Question: Can anyone guide me how to code the arrow line in different direction.
wa and wl is positive the rectangle will be on top of the x-axis. Below example shown if wl is negative and wa is positive. The code below shown how i code the rectangle shape. x1 is the varaible to state where to start at x axis. e1 is the length of the shape, wa1 and wl1 is the height. wsign to determine the height wa1 or wl1 should display at negative side or positive side.
'''
if (Math.abs(wl1) > Math.abs(wa1)) {
y_scale = (load_y0 - 40) / (double) Math.abs(wl1);
} else {
y_scale = (load_y0 - 40) / (double) Math.abs(wa1);
}
g.drawLine((int) ((double) x0 + x1 * x_scale), (int) (load_y),
(int) ((double) x0 + x1 * x_scale),
(int) (load_y + (wa1 * y_scale) * -1));
g.drawLine((int) ((double) x0 + (x1 + e1) * x_scale),
(int) (load_y), (int) ((double) x0 + (x1 + e1)
* x_scale), (int) (load_y + (wl1 * y_scale)
* -1));
g.drawLine((int) ((double) x0 + x1 * x_scale),
(int) (load_y + (wa1 * y_scale * -1)),
(int) ((double) x0 + (x1 + e1) * x_scale),
(int) (load_y + (wl1 * y_scale) * -1));
'''
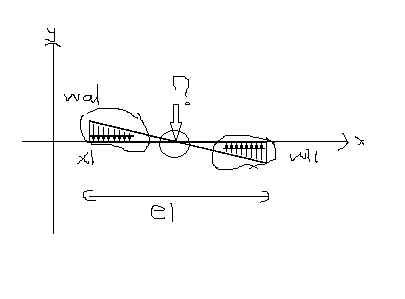
Answer: Here is a simple routine (adopted from <URL> for drawing arbitrary arrows:
'''
import static java.awt.geom.AffineTransform.*;
import java.awt.*;
import java.awt.geom.AffineTransform;
import javax.swing.*;
public class Main {
public static void main(String args[]) {
JFrame t = new JFrame();
t.add(new JComponent() {
private final int ARR_SIZE = 4;
void drawArrow(Graphics g1, int x1, int y1, int x2, int y2) {
Graphics2D g = (Graphics2D) g1.create();
double dx = x2 - x1, dy = y2 - y1;
double angle = Math.atan2(dy, dx);
int len = (int) Math.sqrt(dx*dx + dy*dy);
AffineTransform at = AffineTransform.getTranslateInstance(x1, y1);
at.concatenate(AffineTransform.getRotateInstance(angle));
g.transform(at);
// Draw horizontal arrow starting in (0, 0)
g.drawLine(0, 0, len, 0);
g.fillPolygon(new int[] {len, len-ARR_SIZE, len-ARR_SIZE, len},
new int[] {0, -ARR_SIZE, ARR_SIZE, 0}, 4);
}
public void paintComponent(Graphics g) {
for (int x = 15; x < 200; x += 16)
drawArrow(g, x, x, x, 150);
drawArrow(g, 30, 300, 300, 190);
}
});
t.setDefaultCloseOperation(JFrame.EXIT_ON_CLOSE);
t.setSize(400, 400);
t.setVisible(true);
}
}
'''
Result: